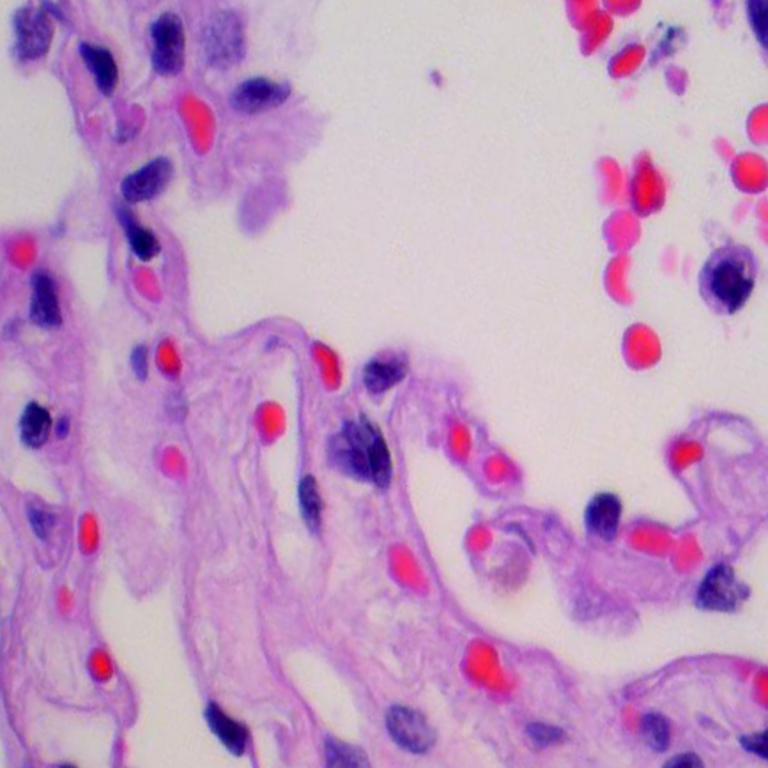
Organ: lung
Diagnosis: benign